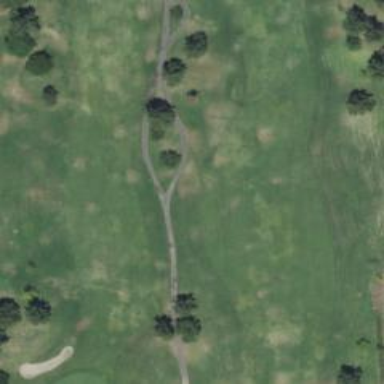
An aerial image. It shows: Golf fairway in the image.